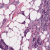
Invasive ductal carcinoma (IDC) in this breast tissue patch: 1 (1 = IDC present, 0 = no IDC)